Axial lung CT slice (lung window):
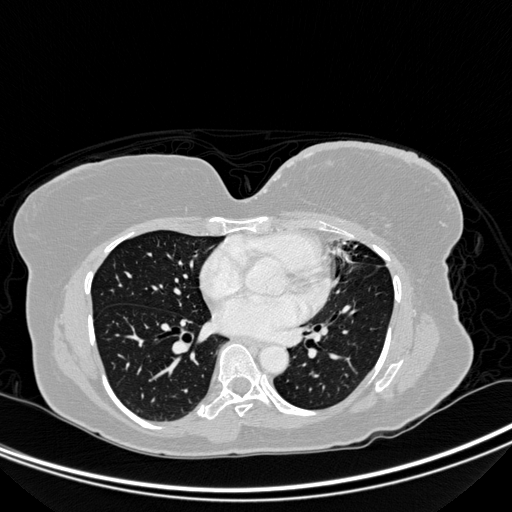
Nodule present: no